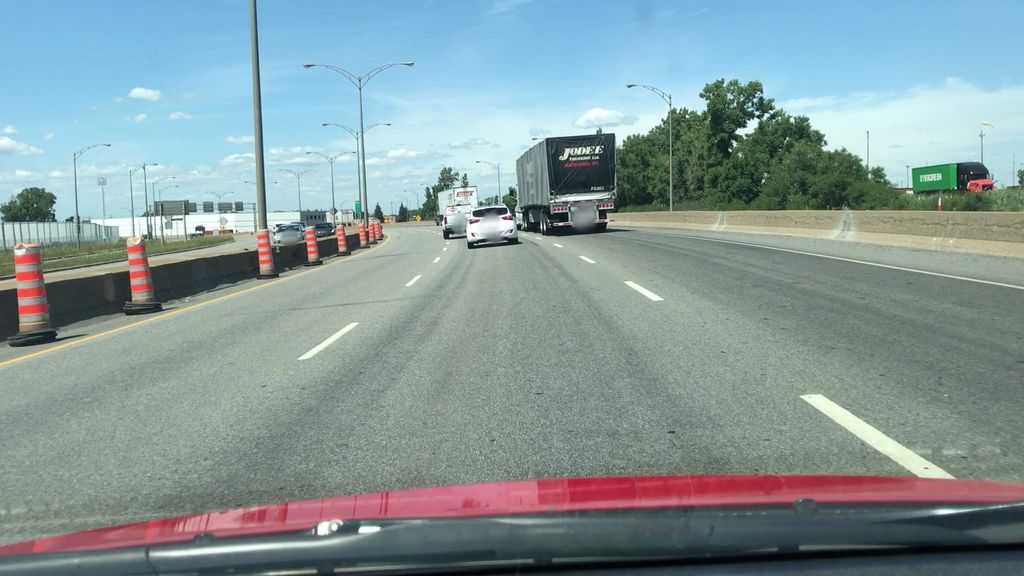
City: montreal